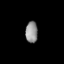
Tissue: lung
Cell type: Epithelial cells
Senescence score: 0.2038
Nuclear area (px): 257
Mean DAPI intensity: 143.261